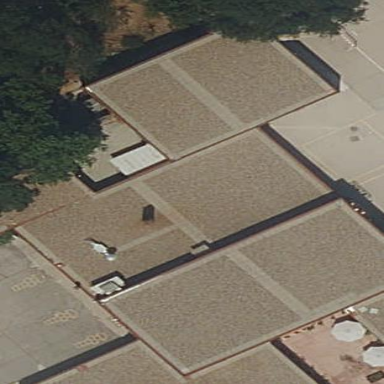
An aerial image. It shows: School building.